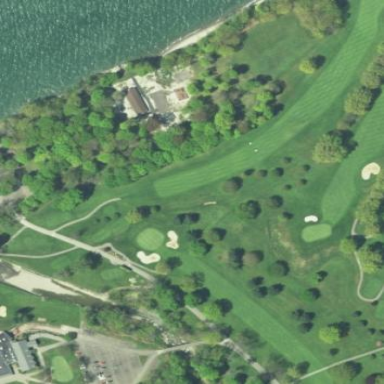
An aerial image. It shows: Golf fairway surrounded by grass.